Interaction volume radius: 5 \u00c5
Interaction volume height: 35 \u00c5
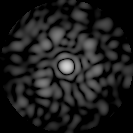
Disorder parameter: 0.8211